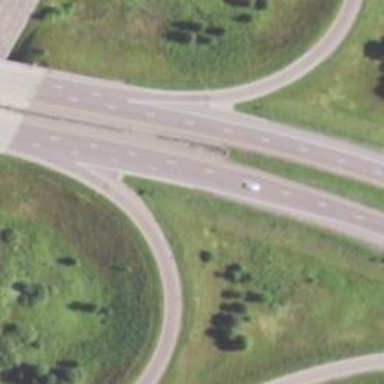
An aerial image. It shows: Trunk link highway with asphalt surface.